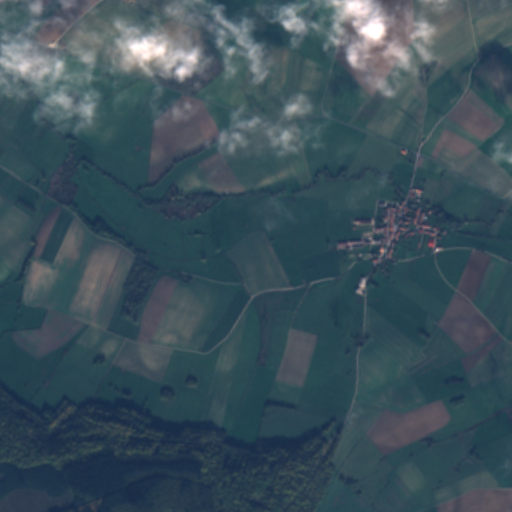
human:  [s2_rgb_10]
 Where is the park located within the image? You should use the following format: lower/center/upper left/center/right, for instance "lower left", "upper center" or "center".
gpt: The park is located in the center right of the image.
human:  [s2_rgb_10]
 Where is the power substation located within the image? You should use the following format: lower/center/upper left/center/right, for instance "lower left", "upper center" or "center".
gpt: The power substation is located in the center right of the image.
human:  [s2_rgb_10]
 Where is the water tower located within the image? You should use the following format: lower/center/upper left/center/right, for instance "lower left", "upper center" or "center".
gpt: The water tower is located in the center right of the image.
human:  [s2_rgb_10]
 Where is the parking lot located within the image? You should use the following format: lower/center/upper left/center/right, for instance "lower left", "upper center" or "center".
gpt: There is no parking lot in the image.